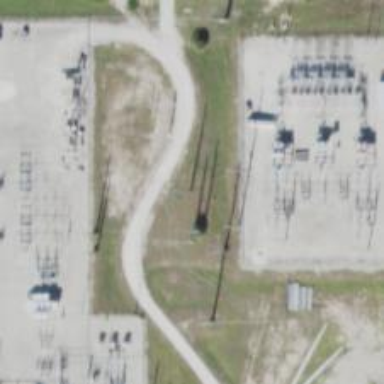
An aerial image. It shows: Power tower.